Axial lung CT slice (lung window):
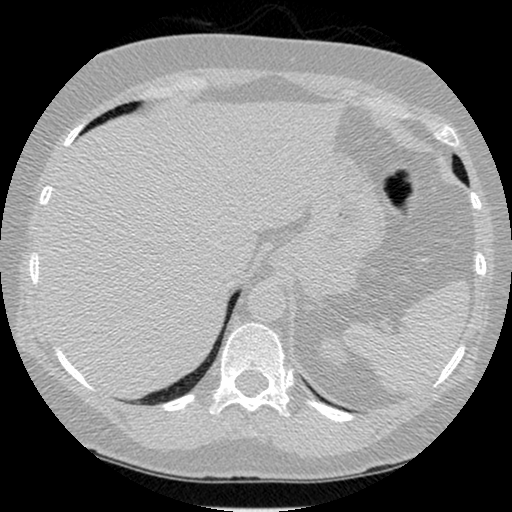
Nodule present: no